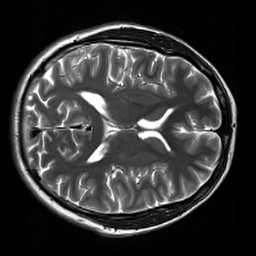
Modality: T2w
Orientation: axial
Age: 29
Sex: male
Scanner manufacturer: siemens
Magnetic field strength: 3 T
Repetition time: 7 s
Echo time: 0.09 s